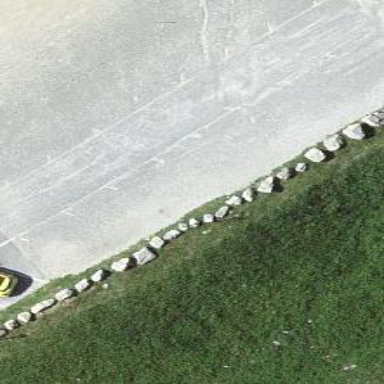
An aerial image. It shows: Block barrier.